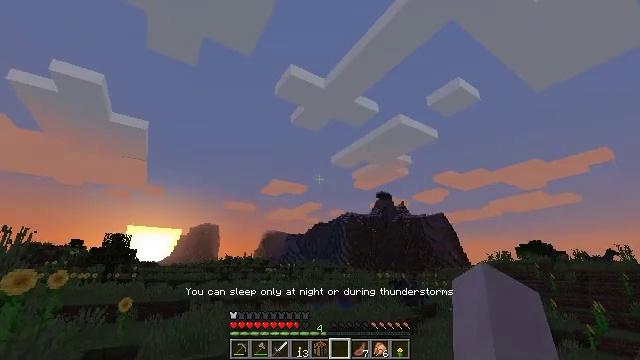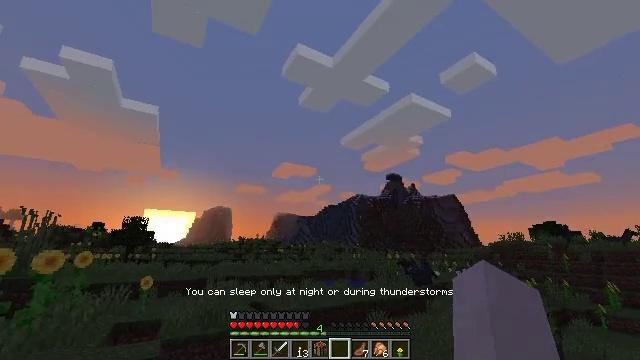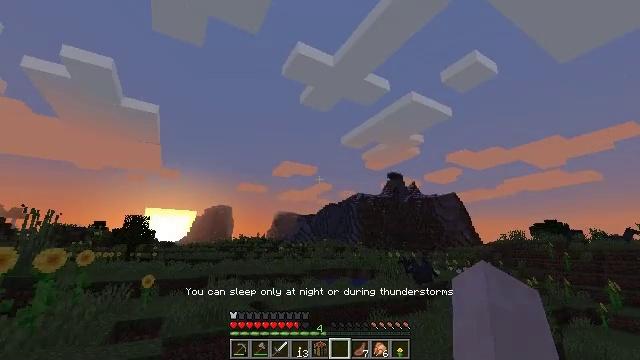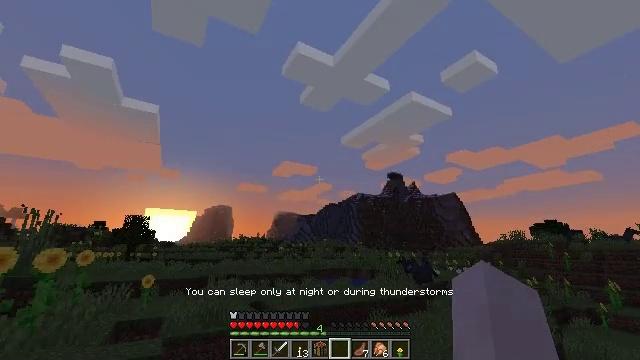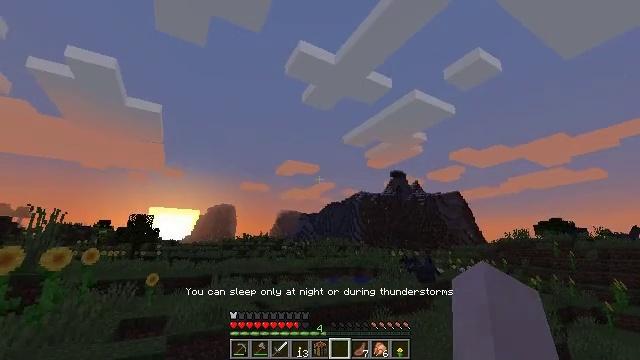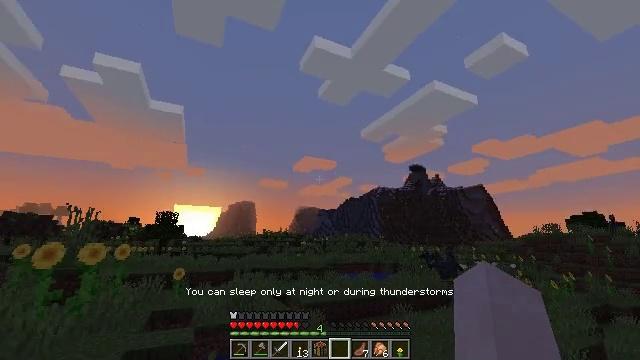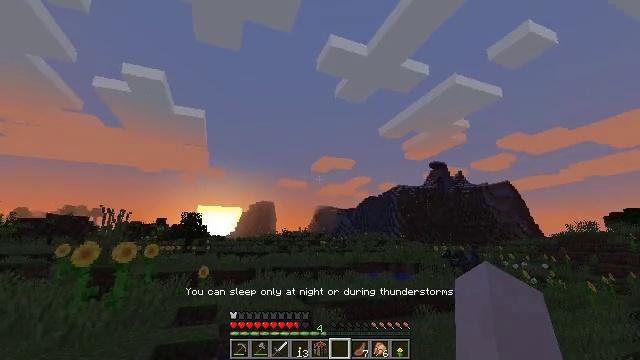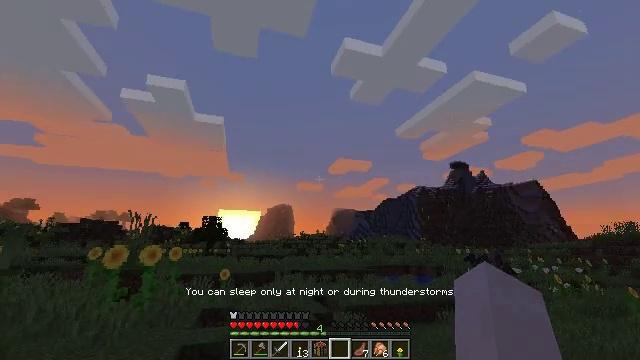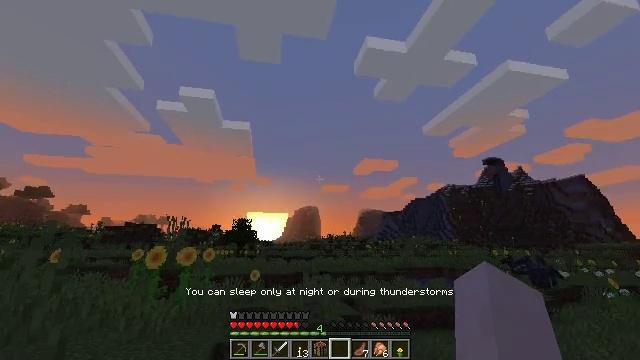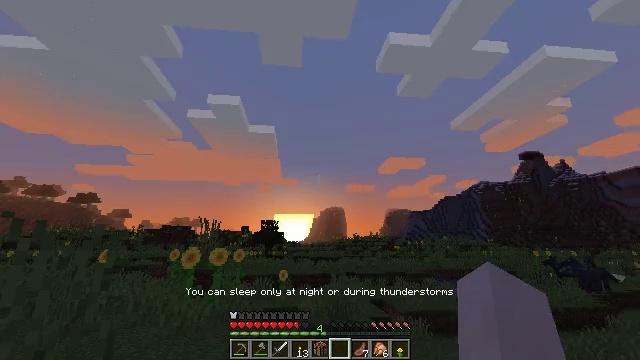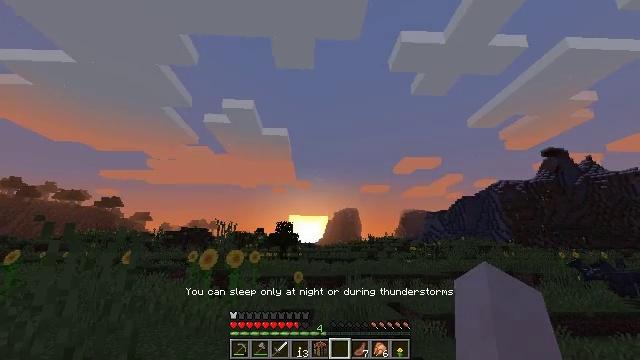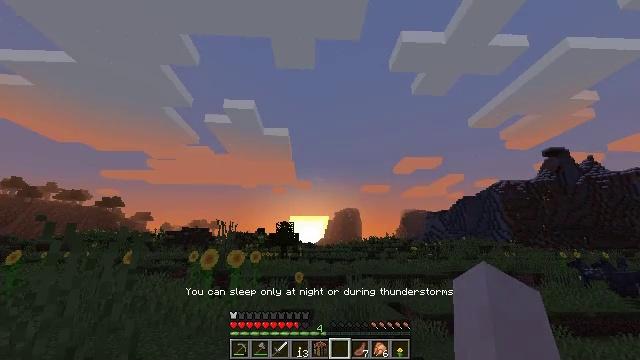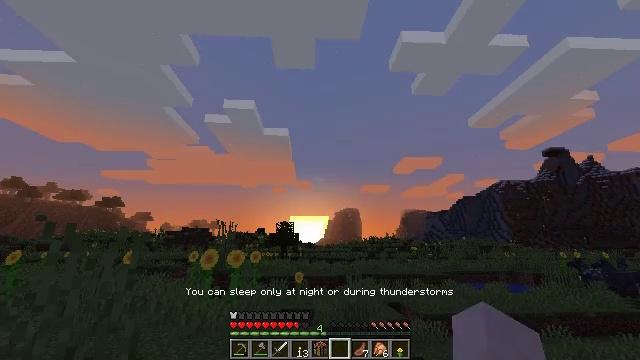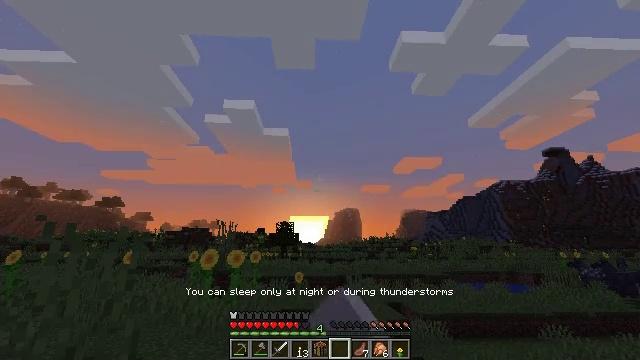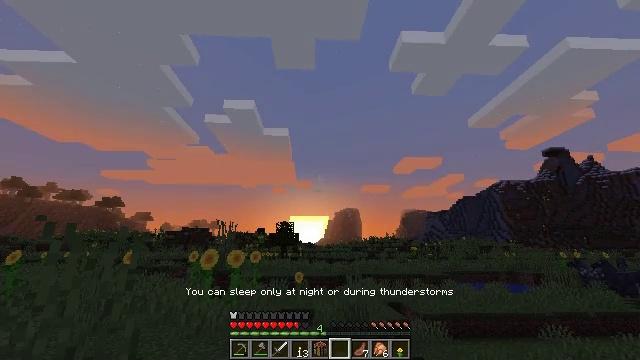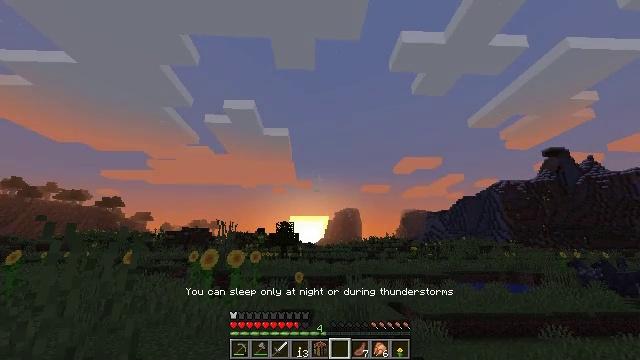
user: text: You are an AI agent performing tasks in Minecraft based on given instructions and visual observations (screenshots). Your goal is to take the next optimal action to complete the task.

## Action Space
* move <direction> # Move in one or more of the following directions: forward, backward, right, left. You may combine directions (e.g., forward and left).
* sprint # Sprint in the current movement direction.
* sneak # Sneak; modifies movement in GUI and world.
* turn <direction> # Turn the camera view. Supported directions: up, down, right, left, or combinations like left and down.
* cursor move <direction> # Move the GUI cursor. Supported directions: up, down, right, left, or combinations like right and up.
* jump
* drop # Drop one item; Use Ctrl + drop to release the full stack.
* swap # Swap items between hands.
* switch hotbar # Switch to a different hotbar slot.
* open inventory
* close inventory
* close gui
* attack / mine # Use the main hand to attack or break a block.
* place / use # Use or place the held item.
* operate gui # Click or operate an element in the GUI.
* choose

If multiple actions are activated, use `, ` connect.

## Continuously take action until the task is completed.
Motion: motion action
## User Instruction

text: Collect the red bed into your inventory.
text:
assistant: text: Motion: turn left and down
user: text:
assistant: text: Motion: no_op
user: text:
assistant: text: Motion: no_op
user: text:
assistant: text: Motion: no_op
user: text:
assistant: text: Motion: turn left
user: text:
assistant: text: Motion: turn left
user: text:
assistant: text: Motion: turn left
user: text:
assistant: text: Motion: turn left
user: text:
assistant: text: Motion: turn left
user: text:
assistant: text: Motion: turn left
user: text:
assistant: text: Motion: no_op
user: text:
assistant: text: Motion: attack / mine
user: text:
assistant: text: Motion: attack / mine
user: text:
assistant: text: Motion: attack / mine
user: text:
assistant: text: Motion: attack / mine
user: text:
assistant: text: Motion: attack / mine
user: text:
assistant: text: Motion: attack / mine
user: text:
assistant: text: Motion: attack / mine
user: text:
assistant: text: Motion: attack / mine
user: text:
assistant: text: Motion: no_op
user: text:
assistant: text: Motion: attack / mine
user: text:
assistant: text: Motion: attack / mine
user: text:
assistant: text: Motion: attack / mine
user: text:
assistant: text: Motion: attack / mine
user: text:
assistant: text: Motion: attack / mine
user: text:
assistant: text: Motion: attack / mine
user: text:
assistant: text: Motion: attack / mine
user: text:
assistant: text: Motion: no_op
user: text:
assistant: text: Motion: no_op
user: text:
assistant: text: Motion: turn down